Question: I have a _LayoutView:
'''
@{
Layout = "~/Views/Shared/_NavLayout.cshtml";
}
@section styles
{
@RenderSection("styles", required: false)
}
<div class="container" style="padding-top: 60px;">
<div class="row">
<div class="col-md-12">
@Html.Action("AccountNavigation")
</div>
</div>
@RenderSection("InlineTitle", required:false)
@RenderBody()
</div>
@section scripts {
@Scripts.Render("~/bundles/jqueryval")
@RenderSection("scripts", required: false)
}
'''
That renders fine if I remove the
'''
@Html.Action("AccountNavigation")
'''
Otherwise I get:

The action method is:
'''
[ChildActionOnly]
public ActionResult AccountNavigation()
{
var roles = UserManager.GetRoles(User.Identity.GetUserId());
ViewBag.IsAdmin = roles.Contains("Admin");
return PartialView("_AccountNavigatorPartial");
}
'''
And Ive tried stripping it back to just:
'''
[ChildActionOnly]
public ActionResult AccountNavigation()
{
ViewBag.IsAdmin = false;
return null;
}
'''
But it makes no difference.
One of the child views that uses the layout is Login.
'''
[AllowAnonymous]
public ActionResult Login(string returnUrl)
{
ViewBag.OidLoginFailed = false;
ViewBag.ReturnUrl = returnUrl;
return View();
}
'''
If I put a break piont in there I can see its being called multiple times per request and building up the ReturnUrl until it fails hence the error message. This is why I stripped back the AccountNavigation ActionMethod.
I thought maybe an anon request was causing a post back via some config setting that says if Anon redirect to Login and round and round it would go but I cant see where that is being triggered.
The account _AccountNavigatorPartial is just:
'''
<ul class="nav navbar-nav navbar-Left">
<li>@Html.ActionLink("Manage Credentials", "Credentials", "Account",
routeValues: null, htmlAttributes: new { id = "credentialsLink" })</li>
<li>@Html.ActionLink("Manage Profile", "Profile", "Account",
routeValues: null, htmlAttributes: new { id = "credentialsLink" })</li>
</ul>
'''
So all I'm trying to do is inject some html for account navigation. I'm using ASP.Identity for membership but I cant see how that makes any difference as I'm requesting an Anon accessible page.
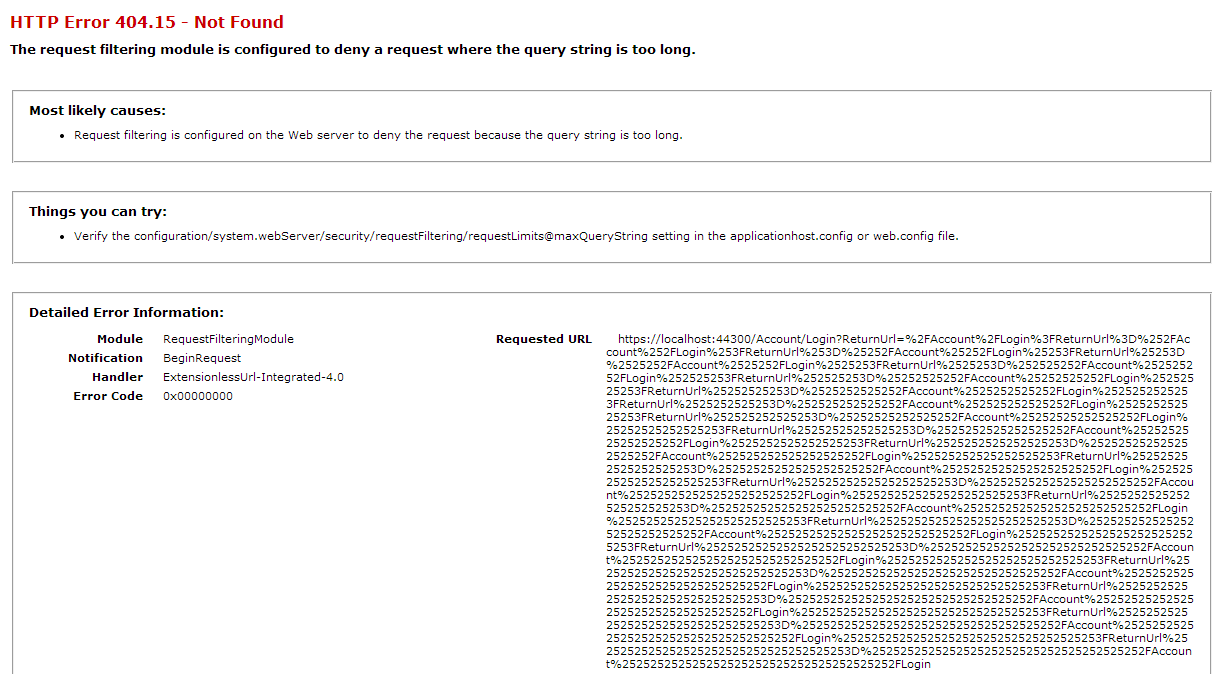
Answer: It's hard to tell without seeing the controller and knowing how you are handling authorization, however, since your login page is using that Layout, you may be experiencing a circular call due to failure of authorization on you child action.
Have you tried adding the attribute '[AllowAnonymous]' to your child action?